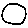
Label: circle